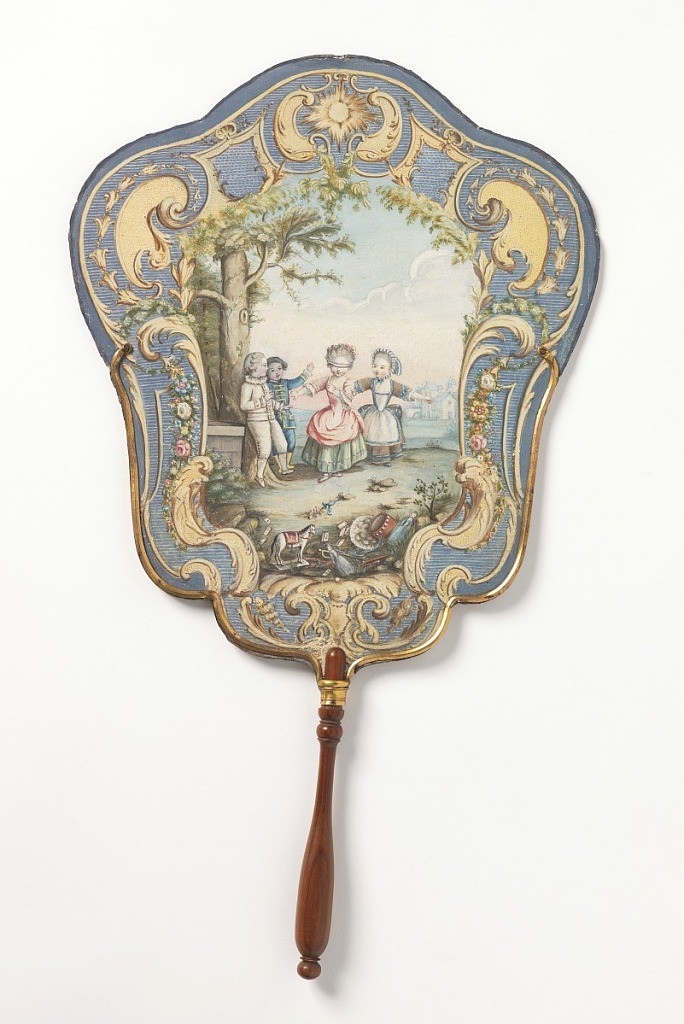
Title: Handscreen
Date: mid-18th century
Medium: Painted paper leaf, turned wood handle
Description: Paper handscreen painted with a scene of four children playing 'blind man's bluff' inside a Rococo cartouche. Mounted on a turned wood handle. Verso: purple flowers painted on a yellow ground.